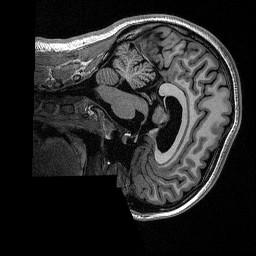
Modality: T1w
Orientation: sagittal
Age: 22
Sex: female
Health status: healthy
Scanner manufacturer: siemens
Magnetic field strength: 1.5 T
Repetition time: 2.73 s
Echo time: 0.00357 s